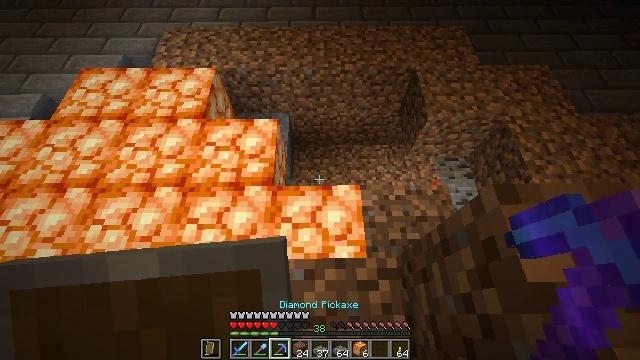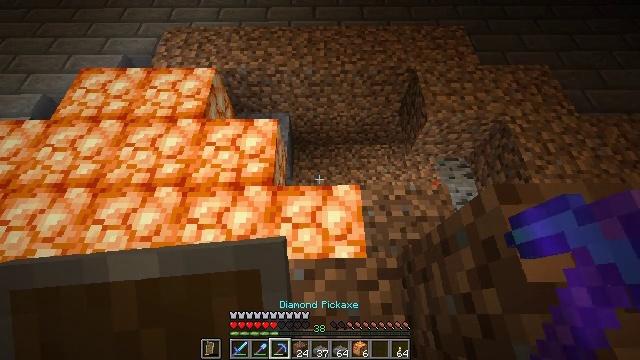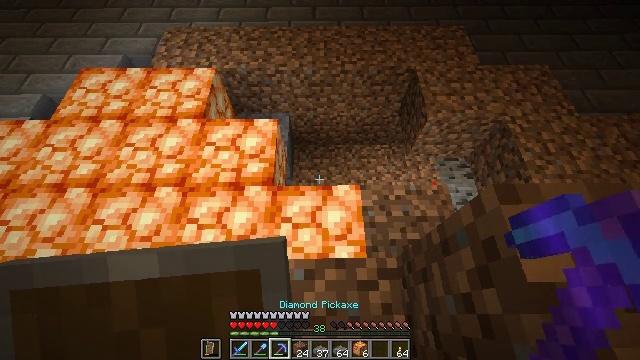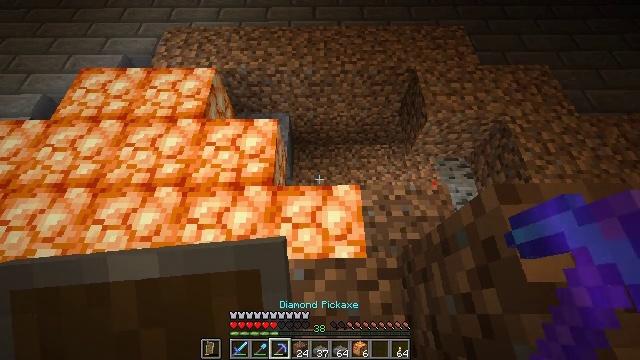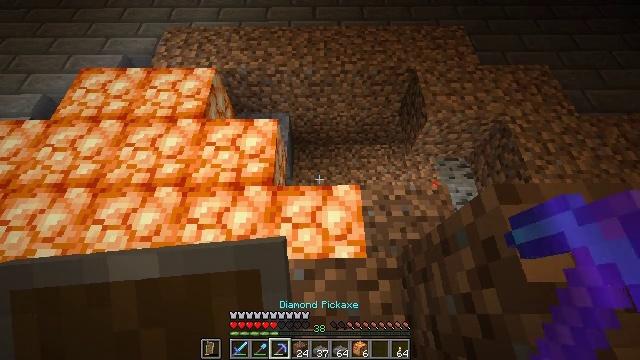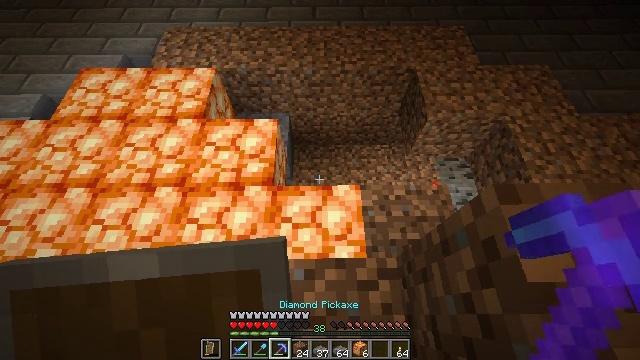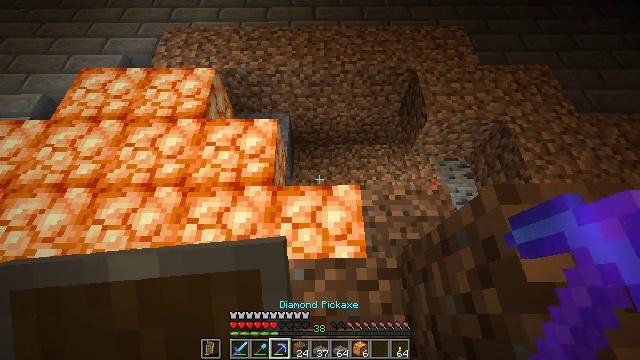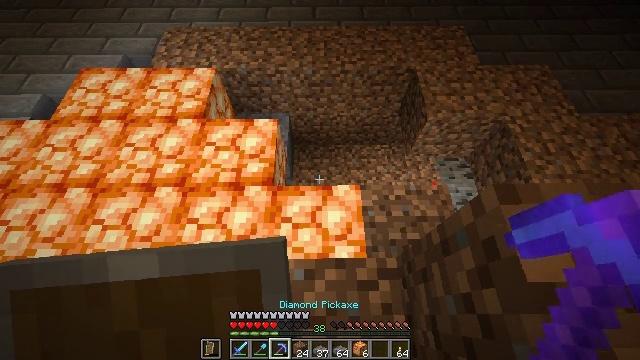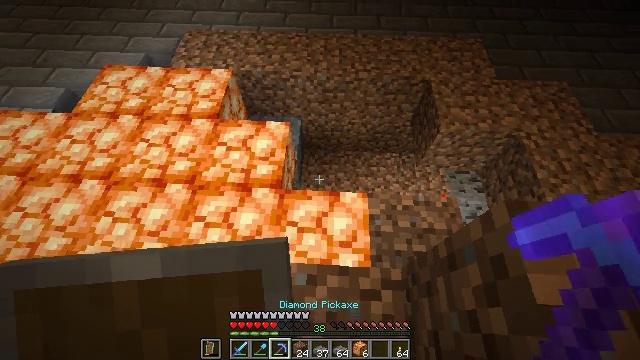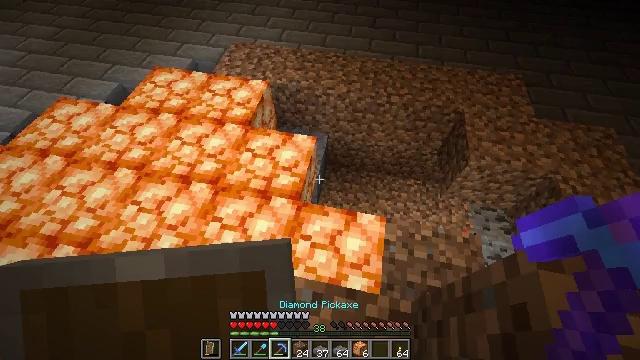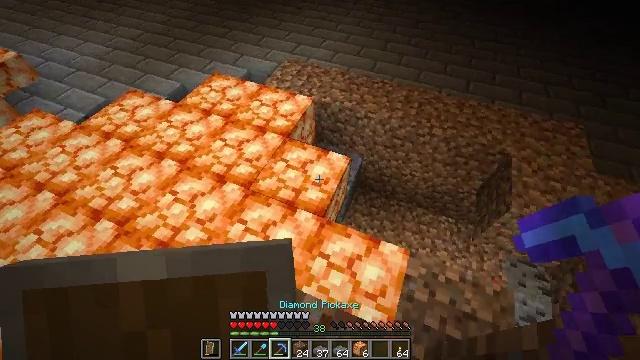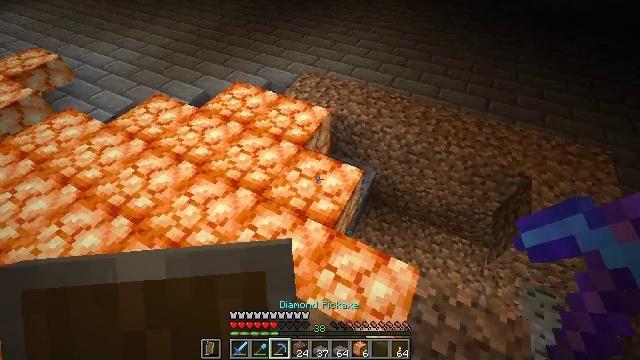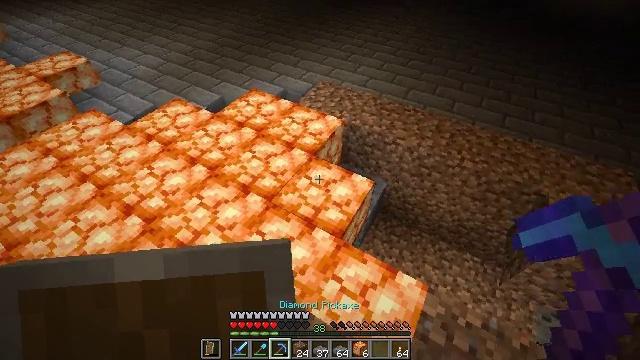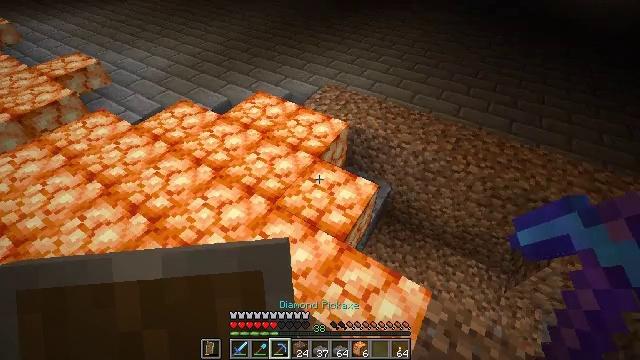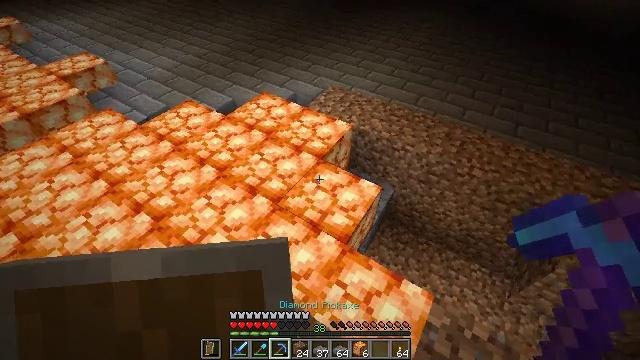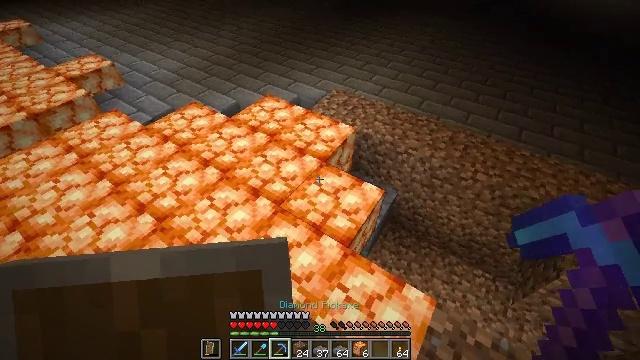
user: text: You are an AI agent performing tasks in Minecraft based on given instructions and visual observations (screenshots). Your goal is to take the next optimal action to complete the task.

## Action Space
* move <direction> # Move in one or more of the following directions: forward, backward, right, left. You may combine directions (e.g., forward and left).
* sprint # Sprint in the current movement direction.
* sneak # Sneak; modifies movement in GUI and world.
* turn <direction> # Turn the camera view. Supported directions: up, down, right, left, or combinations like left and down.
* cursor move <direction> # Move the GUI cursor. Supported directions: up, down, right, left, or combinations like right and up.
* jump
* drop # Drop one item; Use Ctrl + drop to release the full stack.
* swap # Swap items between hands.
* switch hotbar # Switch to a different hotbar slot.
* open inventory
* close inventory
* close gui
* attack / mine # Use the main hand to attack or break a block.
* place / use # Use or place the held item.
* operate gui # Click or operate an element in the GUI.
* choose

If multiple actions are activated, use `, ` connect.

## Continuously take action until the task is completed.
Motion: motion action
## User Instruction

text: Collect the shroomlight block.
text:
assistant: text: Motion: no_op
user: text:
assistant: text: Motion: no_op
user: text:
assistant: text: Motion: no_op
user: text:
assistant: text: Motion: no_op
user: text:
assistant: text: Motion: no_op
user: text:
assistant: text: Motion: no_op
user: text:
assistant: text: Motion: no_op
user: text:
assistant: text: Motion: turn left and up
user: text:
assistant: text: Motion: turn left and up
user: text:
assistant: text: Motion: turn left and up
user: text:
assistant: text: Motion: turn left and up
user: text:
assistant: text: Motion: turn left and up
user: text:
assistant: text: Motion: turn left
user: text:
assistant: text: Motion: turn left
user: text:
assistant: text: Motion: no_op
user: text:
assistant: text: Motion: no_op
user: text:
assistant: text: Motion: turn left
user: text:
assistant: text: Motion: turn left
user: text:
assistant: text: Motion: turn left and up
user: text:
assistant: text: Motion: turn left
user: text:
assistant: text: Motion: move forward
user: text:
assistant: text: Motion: move forward and move left
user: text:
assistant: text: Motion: move forward and move left
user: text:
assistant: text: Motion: move forward and move left, turn right
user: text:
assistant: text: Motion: move forward and move left, turn right
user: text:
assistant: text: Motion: move forward and move left
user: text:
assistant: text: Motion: move forward and move left
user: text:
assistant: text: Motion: move forward and move left
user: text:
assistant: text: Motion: move forward
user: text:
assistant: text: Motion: move forward